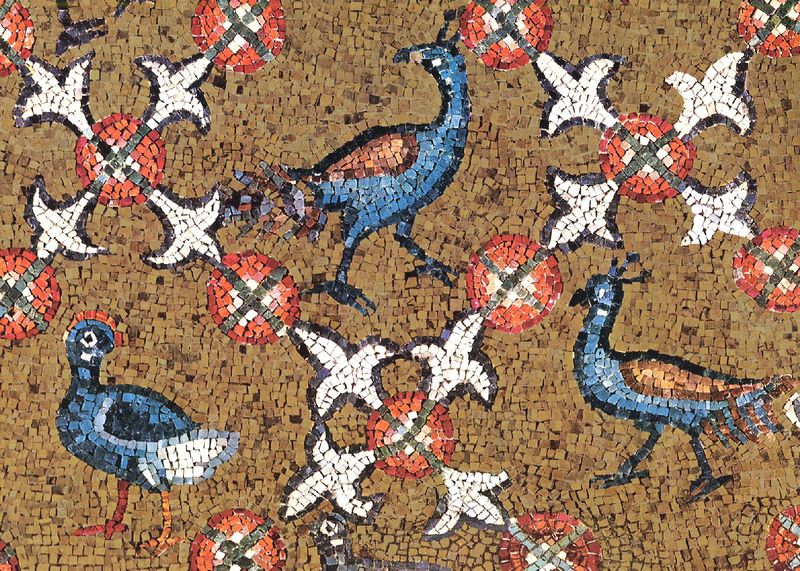
Titel: Ravenna, Erzbischöfliche Kapelle (Capella Arcivescovile), Mosaike
Standort: Ravenna, Erzbischöflicher Palast (EU - I - Emilia-Romagna)
Schlagwörter: blau, dunkel, flügel, vogel, weiß, ocker, blumen, braun, hell, schwarz, rot, beige, muster, federn, steine, taube, vögel, kreis, tulpen, ring, kreuz, tauben, fliesen, pfau, krallen, kranich, mosaik, lilie, fasan, dunkle, kralle, lilien, kruez, kries, pfaue, mosaic, n, kreiws